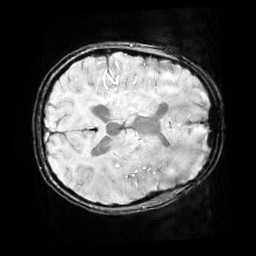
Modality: SWI
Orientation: axial
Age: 11
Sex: female
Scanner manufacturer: siemens
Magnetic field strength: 3 T
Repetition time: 0.027 s
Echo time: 0.02 s